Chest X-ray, PA view. Patient: 61 years old, sex F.
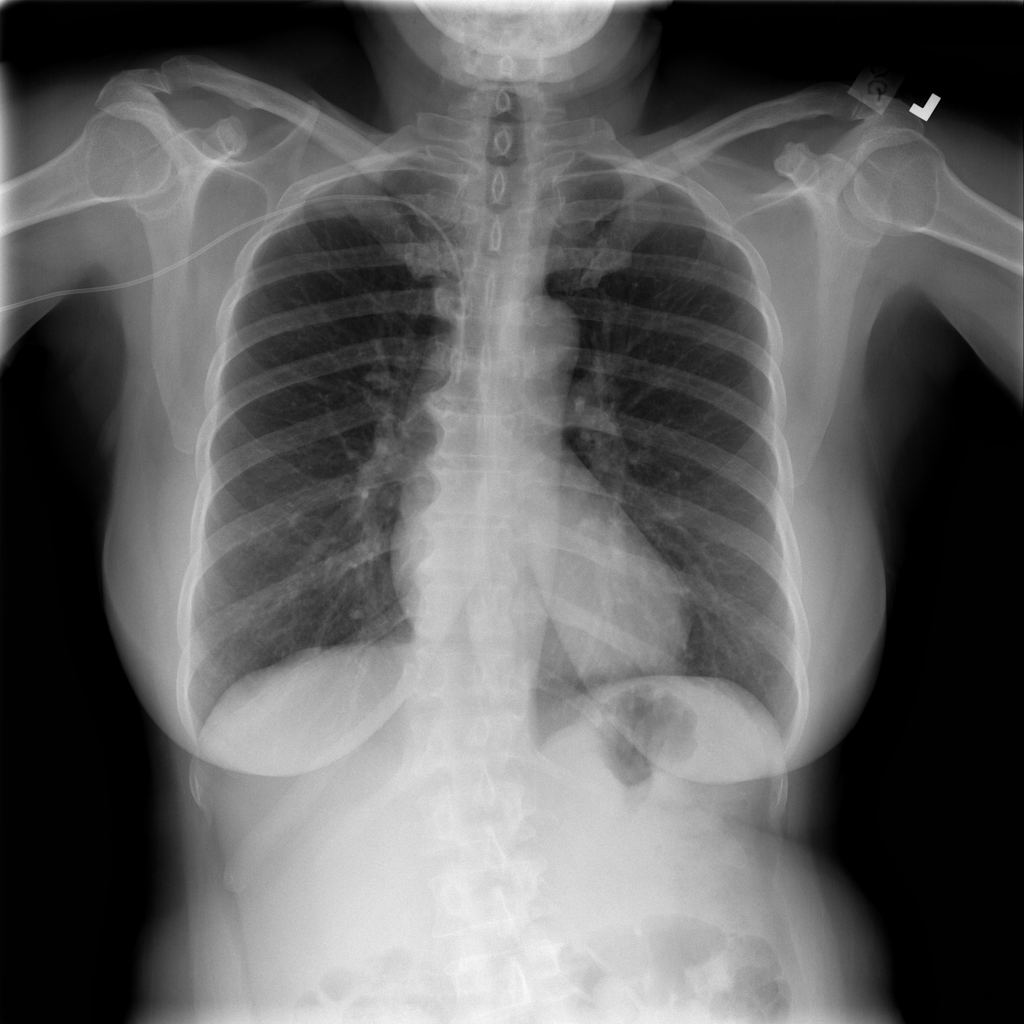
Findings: No Finding